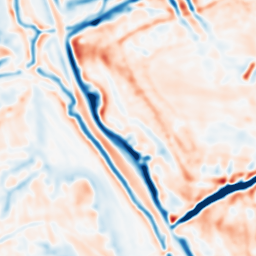
Category: multiscale
Decomposition family: dog_multiscale
Decomposition parameters: sigma_ratio: 1.4
n_scales: 3
base_sigma: 2
Upsampling method: bspline
Upsampling parameters: scale: 2
Upsampling scale: 2